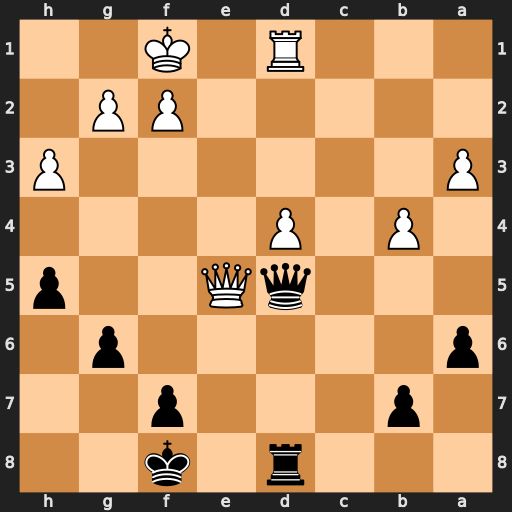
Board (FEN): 3r1k2/1p3p2/p5p1/3qQ2p/1P1P4/P6P/5PP1/3R1K2
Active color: b
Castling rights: -
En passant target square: -
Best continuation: Qxe5 dxe5 Rxd1+